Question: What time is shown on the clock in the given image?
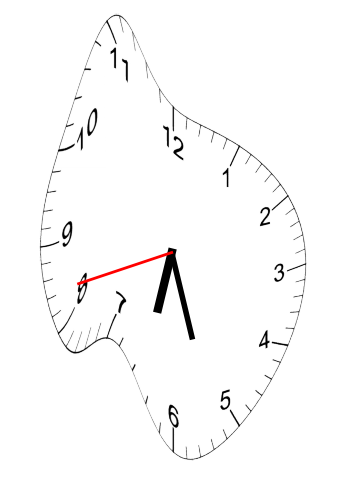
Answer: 06:26:42